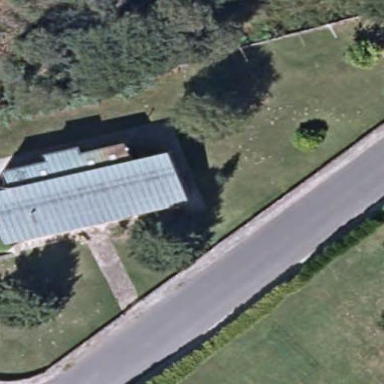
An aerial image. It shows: Simple house.